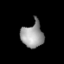
Tissue: lung
Cell type: Fibroblasts
Senescence score: 0.5642
Nuclear area (px): 544
Mean DAPI intensity: 153.544